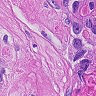
Metastatic tissue present: yes